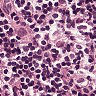
Metastatic tissue present: no